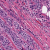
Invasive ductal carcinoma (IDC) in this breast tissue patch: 1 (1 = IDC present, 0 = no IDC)